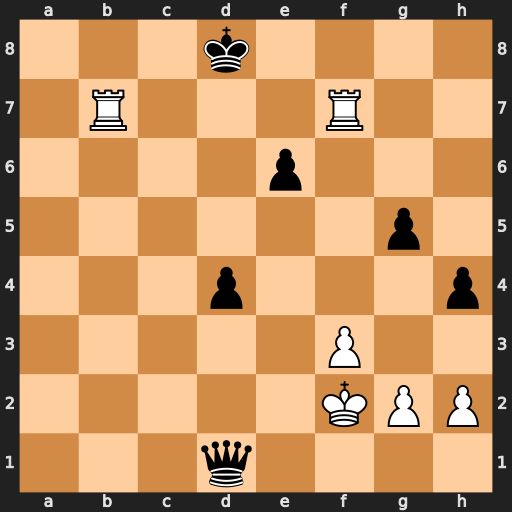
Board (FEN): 3k4/1R3R2/4p3/6p1/3p3p/5P2/5KPP/3q4
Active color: w
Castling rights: -
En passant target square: -
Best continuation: Rb8#